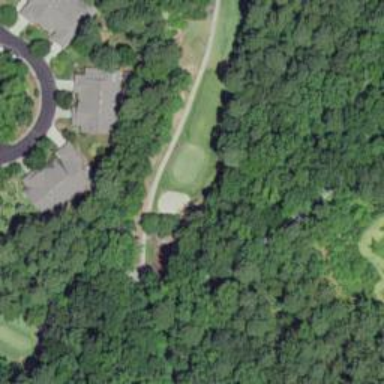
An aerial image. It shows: Path designated for golf carts.